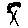
Label: tree